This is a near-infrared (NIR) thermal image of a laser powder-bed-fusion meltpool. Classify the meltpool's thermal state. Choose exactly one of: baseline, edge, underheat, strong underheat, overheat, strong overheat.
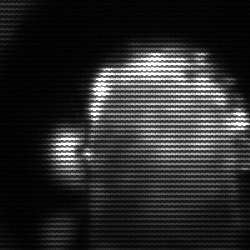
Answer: baseline